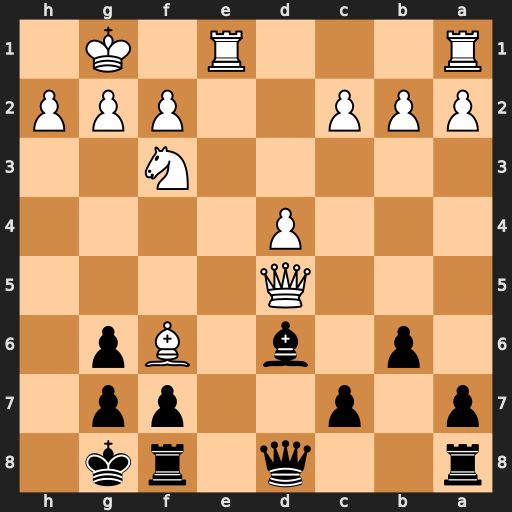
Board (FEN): r2q1rk1/p1p2pp1/1p1b1Bp1/3Q4/3P4/5N2/PPP2PPP/R3R1K1
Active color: b
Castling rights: -
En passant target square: -
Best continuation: Bxh2+ Nxh2 Qxd5